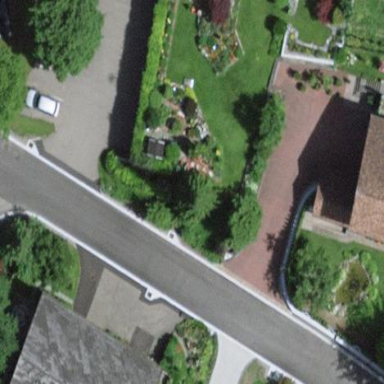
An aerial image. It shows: Group of garages.